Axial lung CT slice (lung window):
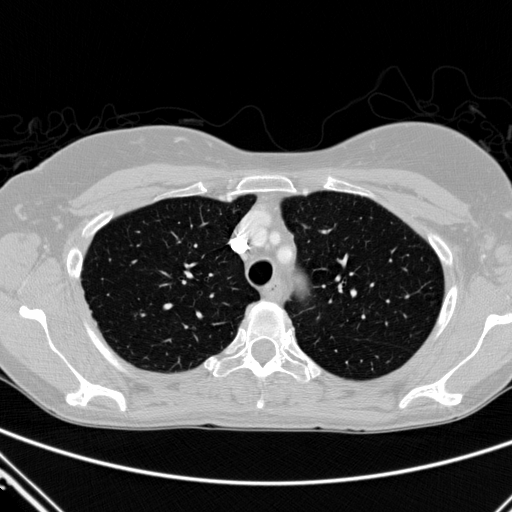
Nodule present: no